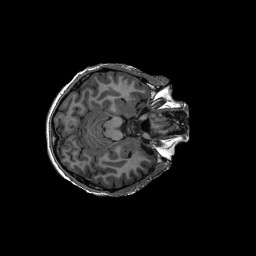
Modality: T1w
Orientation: axial
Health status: ill
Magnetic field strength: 3 T